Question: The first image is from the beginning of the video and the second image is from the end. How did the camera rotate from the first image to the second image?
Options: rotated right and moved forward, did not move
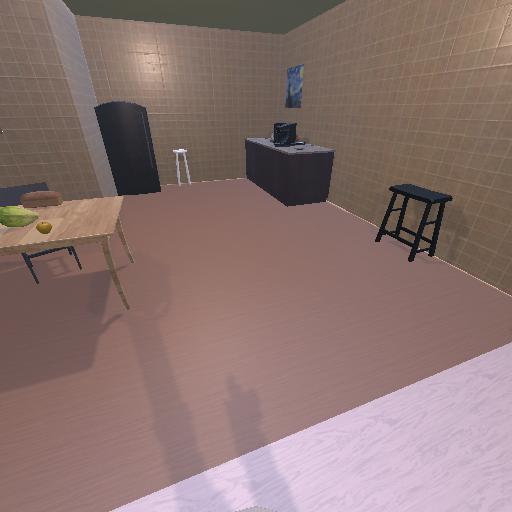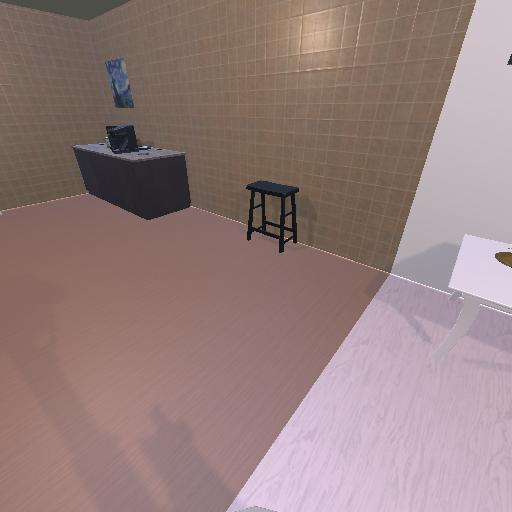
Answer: rotated right and moved forward